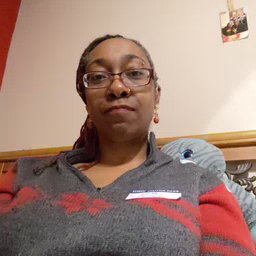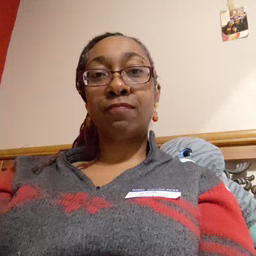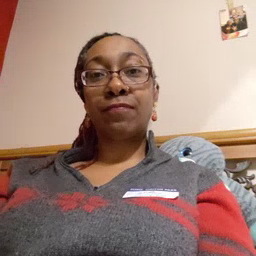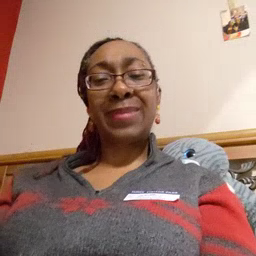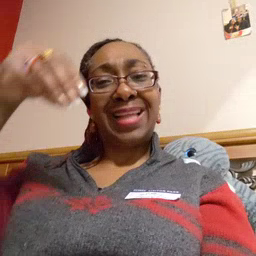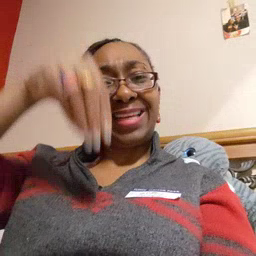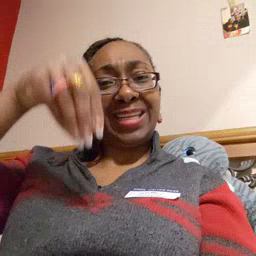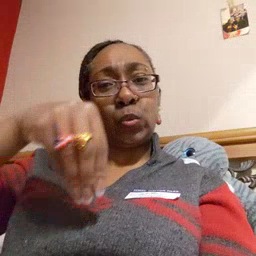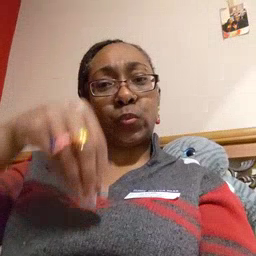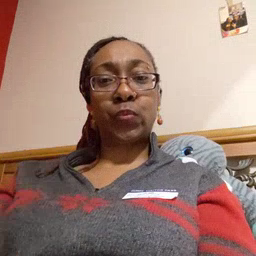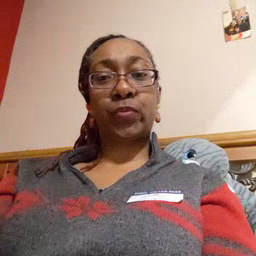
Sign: into